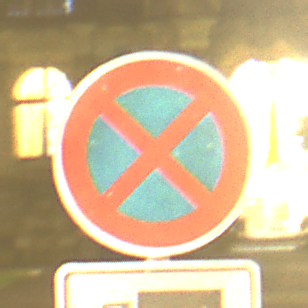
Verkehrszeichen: AbsolutesHalteverbot
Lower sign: HinweisDurchSinnbild7
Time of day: Night
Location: Outdoor (Urban)
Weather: Overcast
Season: NotSpecified
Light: Artificial